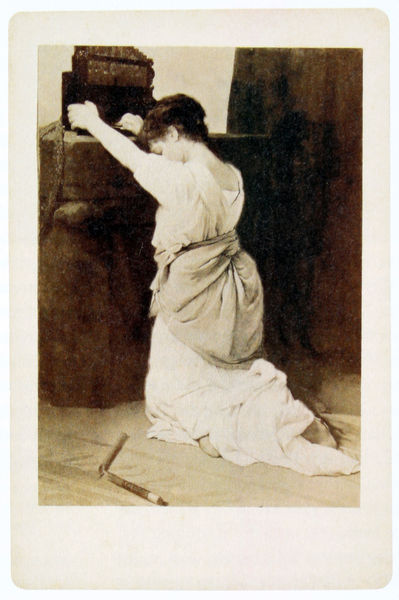
Titel: Hl. Cäcilie
Künstler: Gabriel von Max
Standort: München
Institution: Städtische Galerie im Lenbachhaus
Schlagwörter: körper, umhang, weiß, mädchen, braun, damen, frau, grau, holz, kleid, raum, rücken, tisch, tür, zimmer, dame, rock, wand, arme, faru, halten, rahmen, stein, hände, innenraum, vorhang, boden, gewand, haare, nachthemd, stock, schürze, kommode, schrank, fußboden, stab, fels, vergilbt, bank, nacken, sepia, gesenkt, knie, oberkörper, foto, fotografie, truhe, seil, hinten, rückenfigur, barfuß, schwarz-weiß, halt, knien, schläge, strafe, peitsche, bleistift, kiste, tasche, beten, gebet, vitrine, altar, kasten, photo, ausstrecken, anrichte, leiden, toga, reise, flehen, knieend, kniend, stange, senken, block, schlagen, zerbrochen, bitten, kelidung, koffer, rohr, verzweifelt, urteil, gebrochen, brechen, folter, naken, büßen, geißel, reisealtar, demütig, apparat, geschlagen, recken, knieende frau, girl, kiend, rückenansciht, gesenkter kopf, 20er jahre, vitrine#